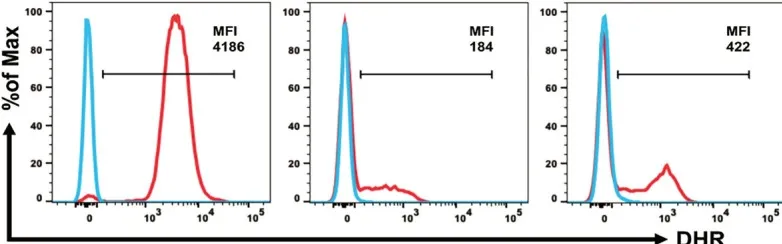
Detection of respiratory burst activity induced by PMA stimulation. (A) Whole blood was incubated in the absence or presence of PMA, as indicated. Respiratory burst was detected via conversion of DHR-123 in neutrophils. Median fluorescence intensity of the entire neutrophil-gated cell population, enclosed by the marker bar, is specified in each plot.
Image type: chart (chart)